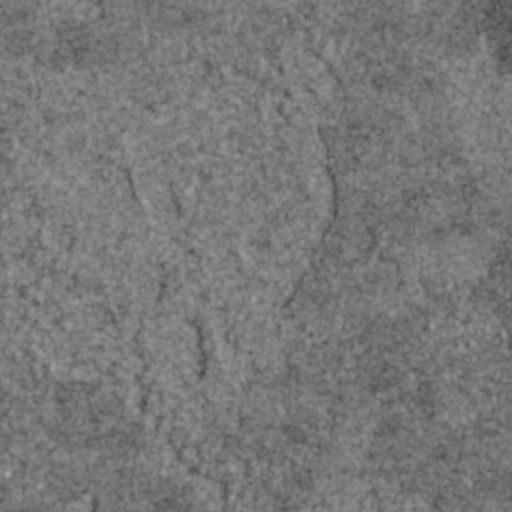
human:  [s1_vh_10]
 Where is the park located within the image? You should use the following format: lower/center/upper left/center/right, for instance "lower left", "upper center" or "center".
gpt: The park is located in the lower right of the image.
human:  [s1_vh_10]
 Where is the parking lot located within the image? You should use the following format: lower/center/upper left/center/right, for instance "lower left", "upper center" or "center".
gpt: The parking lot is located in the lower right of the image.
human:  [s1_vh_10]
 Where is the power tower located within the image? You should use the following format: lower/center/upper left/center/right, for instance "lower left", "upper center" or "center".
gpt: The power tower is located in the lower right of the image.
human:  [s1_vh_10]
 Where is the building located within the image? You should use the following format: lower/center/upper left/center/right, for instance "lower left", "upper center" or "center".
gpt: There is no building in the image.

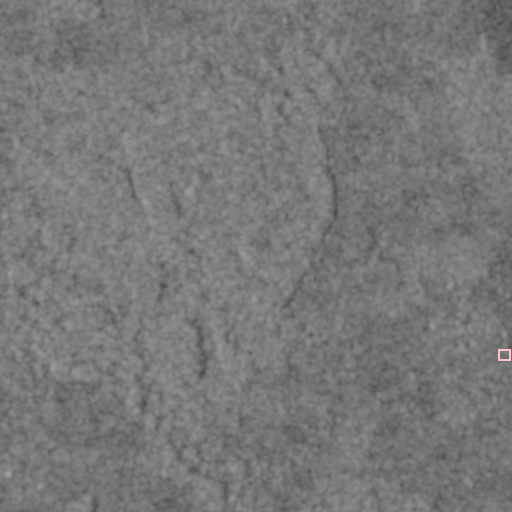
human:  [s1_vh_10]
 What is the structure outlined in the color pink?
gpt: The structure outlined in pink is a park.
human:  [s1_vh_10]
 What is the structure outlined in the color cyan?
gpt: There is no cyan outline.